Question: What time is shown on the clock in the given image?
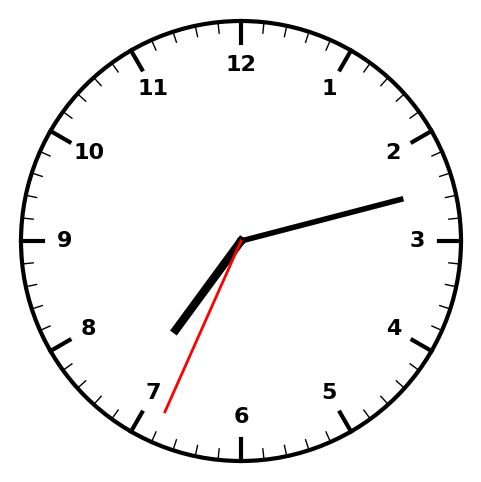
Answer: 07:12:34